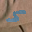
Label: 5